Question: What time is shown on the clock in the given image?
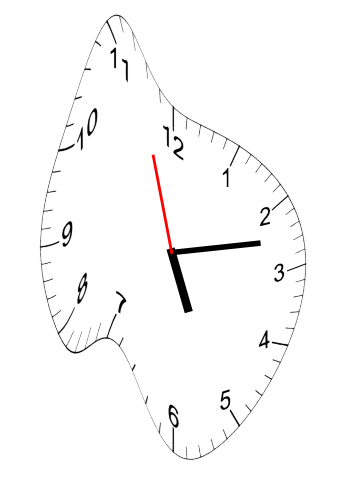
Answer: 05:12:57